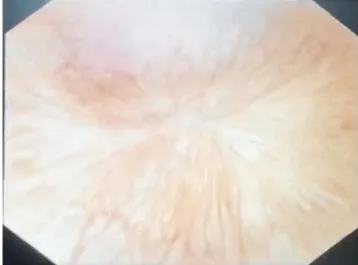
The results of follow-up examination after operation. (D) Flexible cystoscopy showed the performance of surgical wound healing on postoperative month 24.
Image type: medical_photograph (skin_photograph)